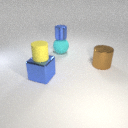
small yellow rubber cylinder above large blue metal cube